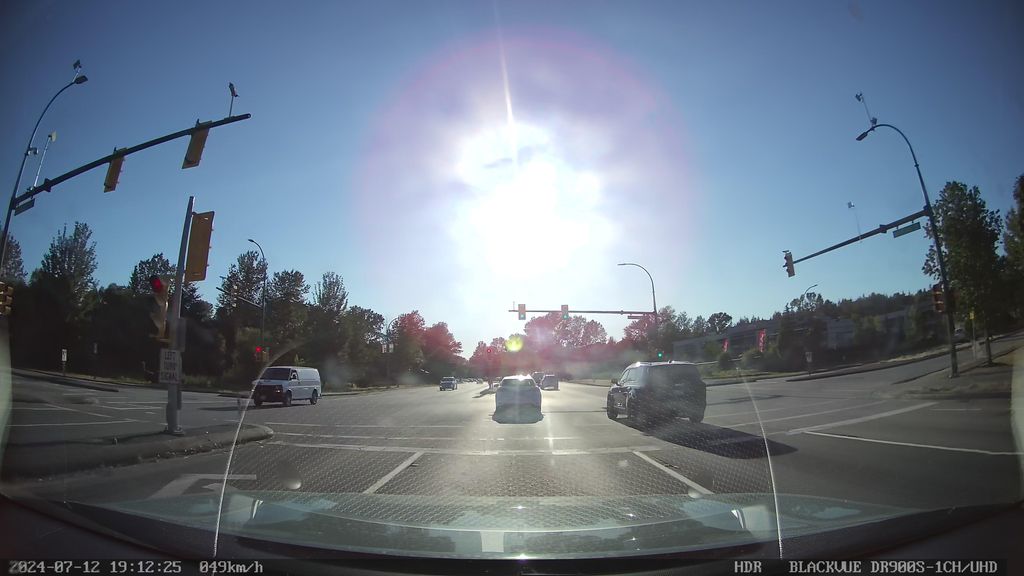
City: vancouver